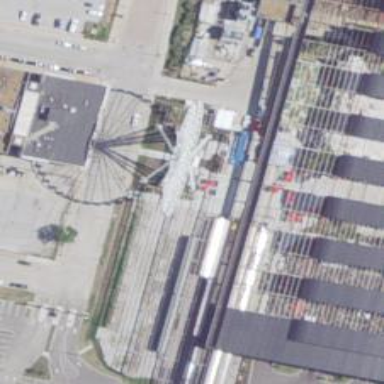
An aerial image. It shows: Popular tourist attraction featuring big wheel.